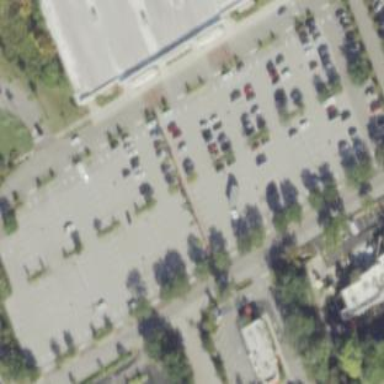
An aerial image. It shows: Parking area.